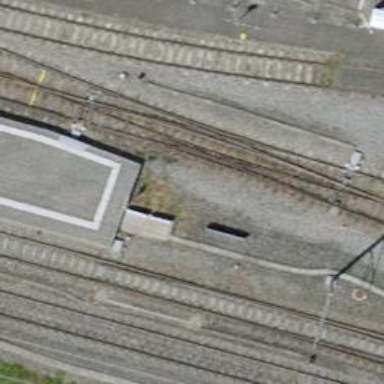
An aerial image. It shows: Railway switch.